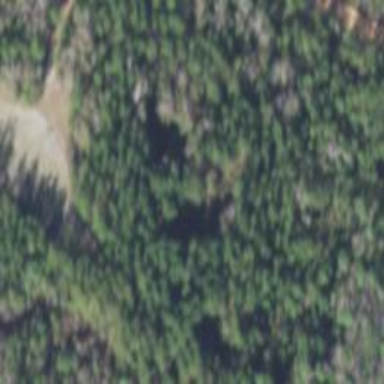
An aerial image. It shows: Forest area dominated by needle-leaved trees.